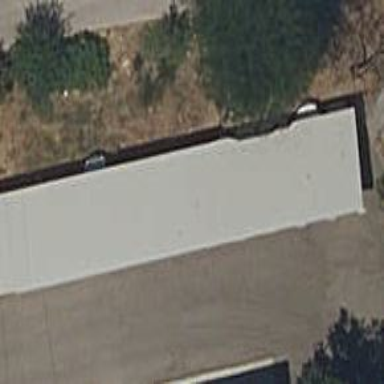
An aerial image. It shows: View of roof of building.